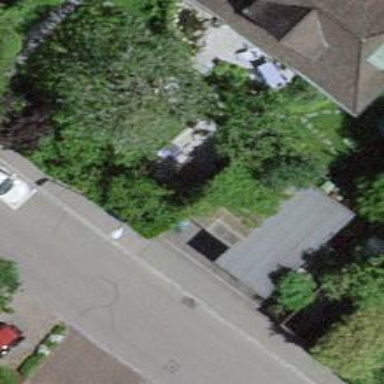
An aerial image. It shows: Carport structure.